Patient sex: M
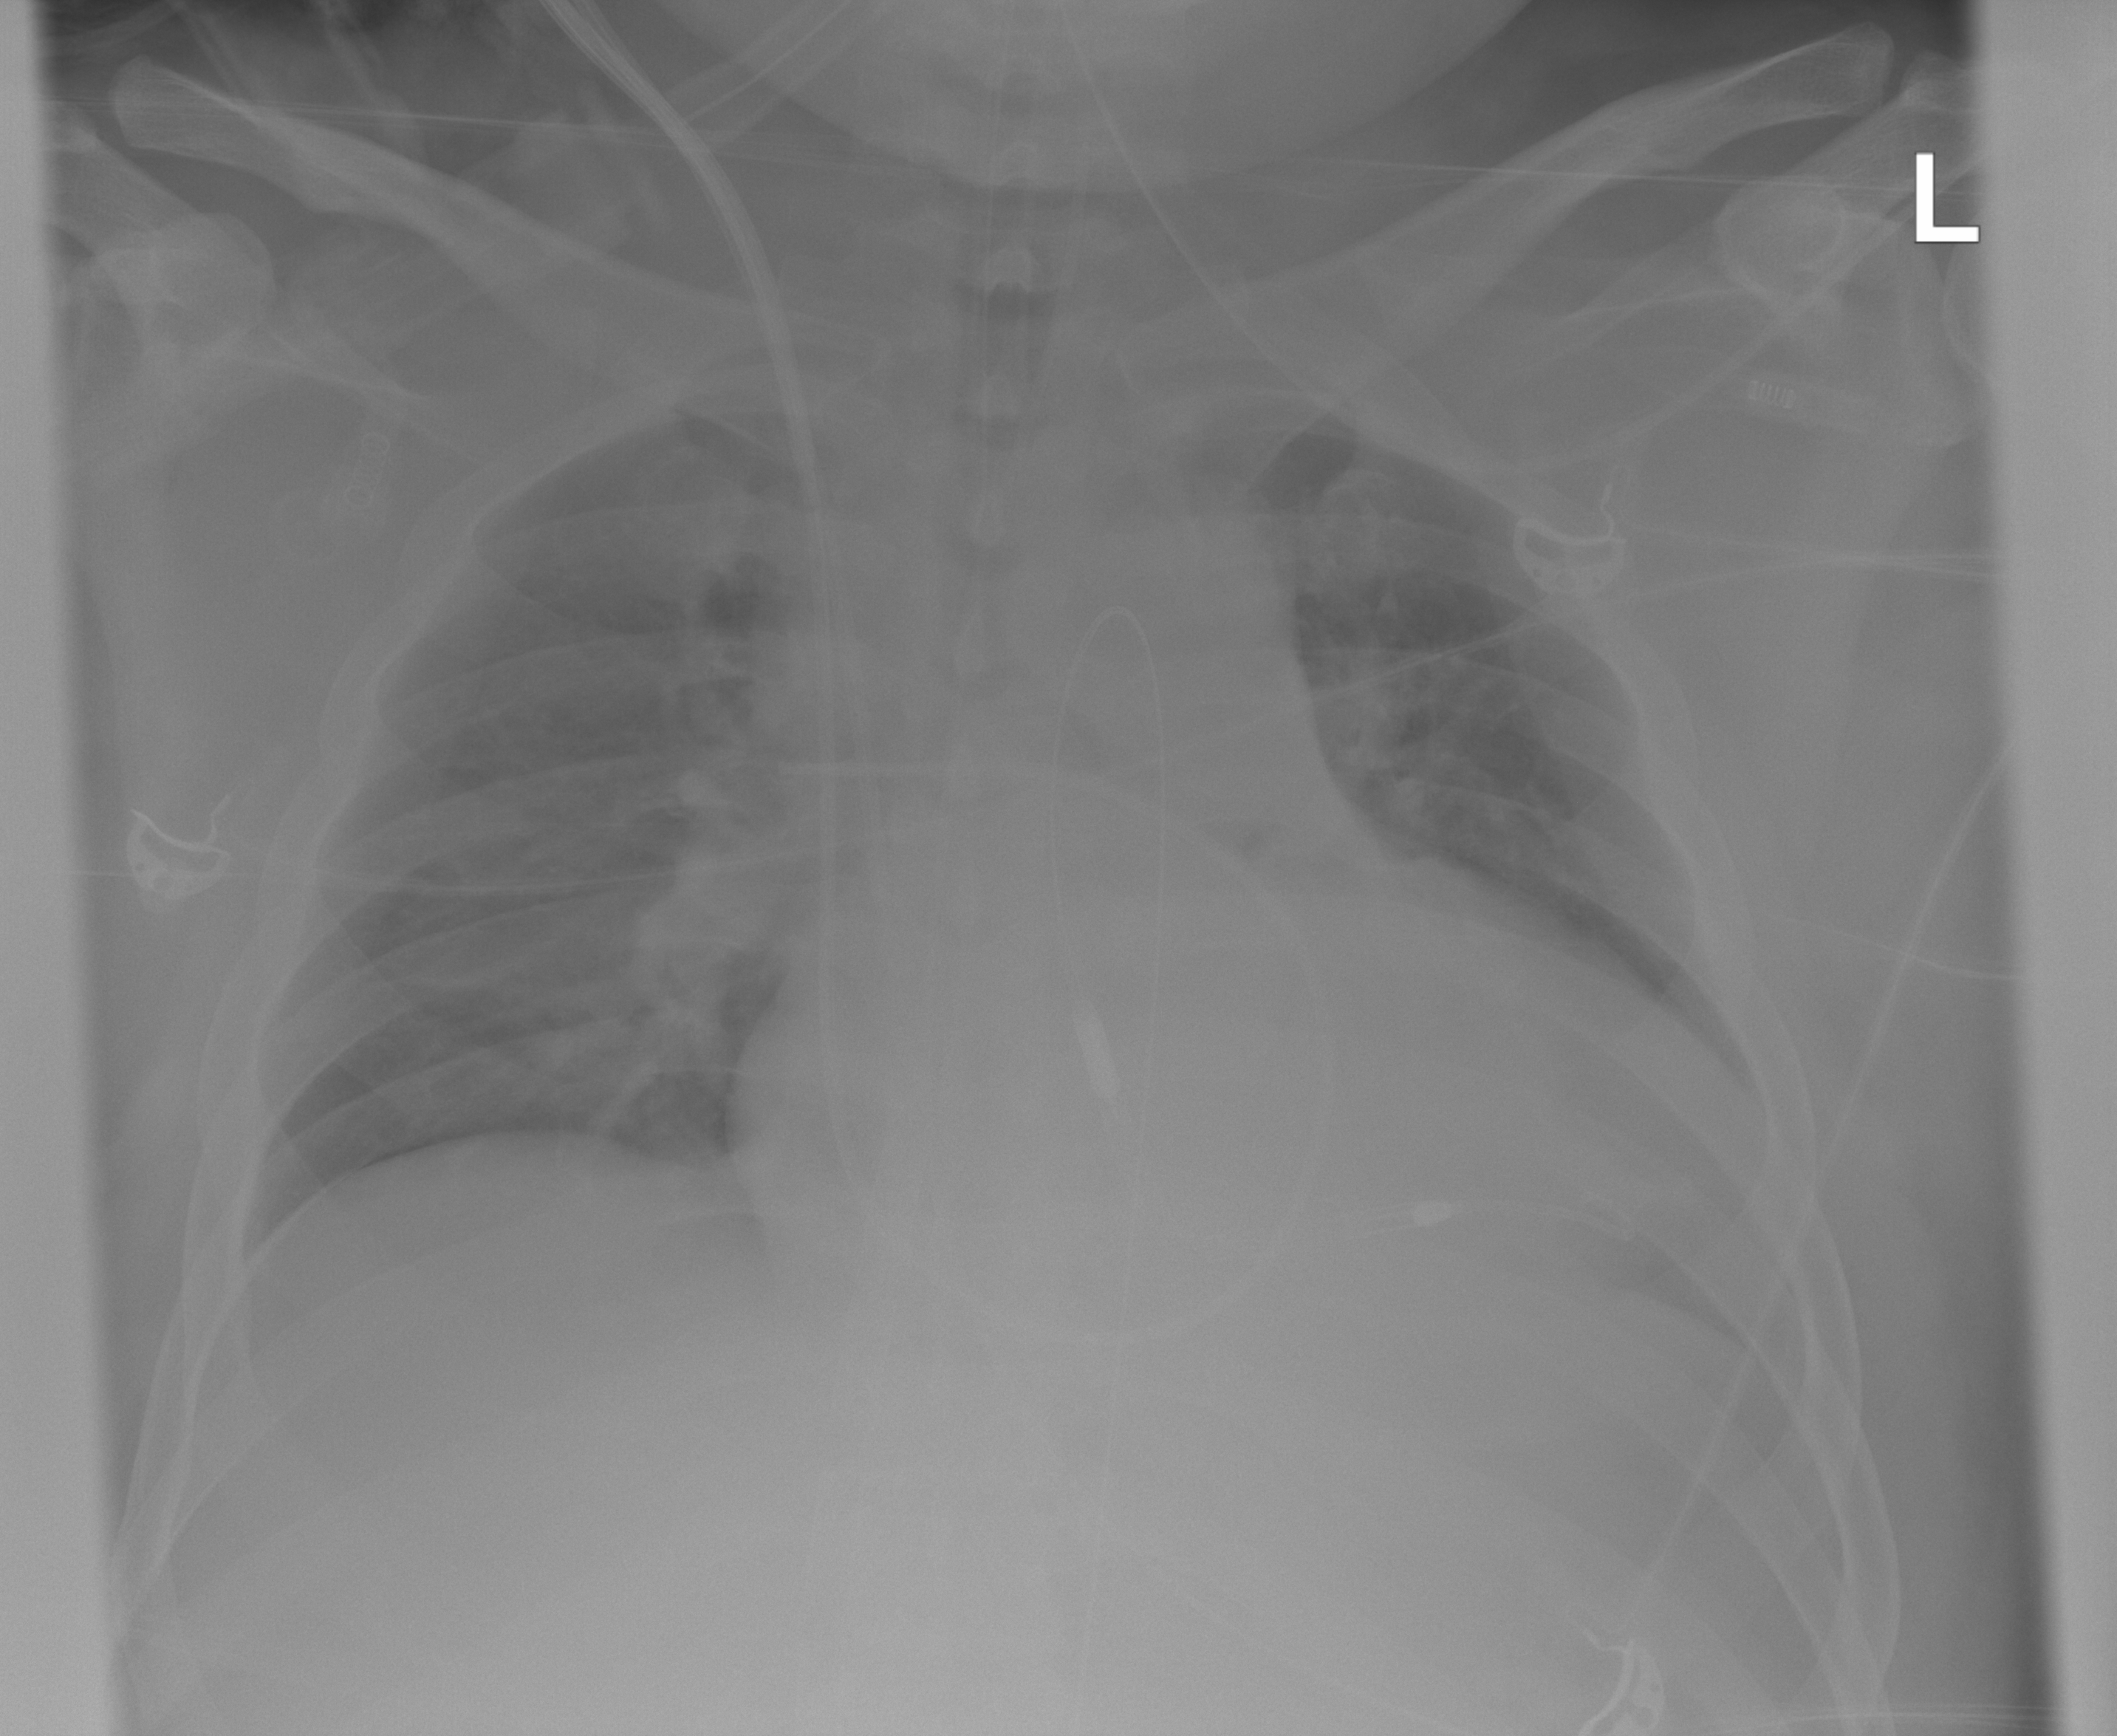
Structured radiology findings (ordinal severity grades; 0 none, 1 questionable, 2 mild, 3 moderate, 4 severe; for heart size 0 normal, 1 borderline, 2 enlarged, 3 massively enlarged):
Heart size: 2
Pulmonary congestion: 2
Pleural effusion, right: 0
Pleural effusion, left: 2
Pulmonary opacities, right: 0
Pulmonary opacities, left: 0
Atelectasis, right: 2
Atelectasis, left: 0